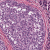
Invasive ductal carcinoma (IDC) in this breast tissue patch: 1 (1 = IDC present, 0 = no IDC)